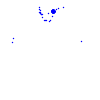
Particle: pion